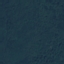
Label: Forest